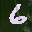
Label: 6